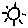
Label: sun